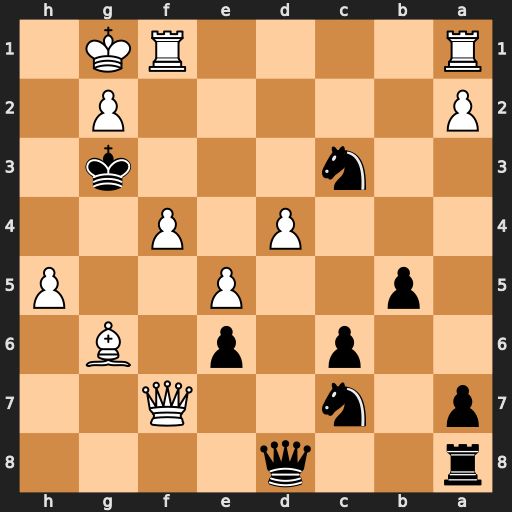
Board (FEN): r2q4/p1n2Q2/2p1p1B1/1p2P2P/3P1P2/2n3k1/P5P1/R4RK1
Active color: b
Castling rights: -
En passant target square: -
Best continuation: Ne2+ Kh1 Qh4#